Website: walmart
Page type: store-pickup
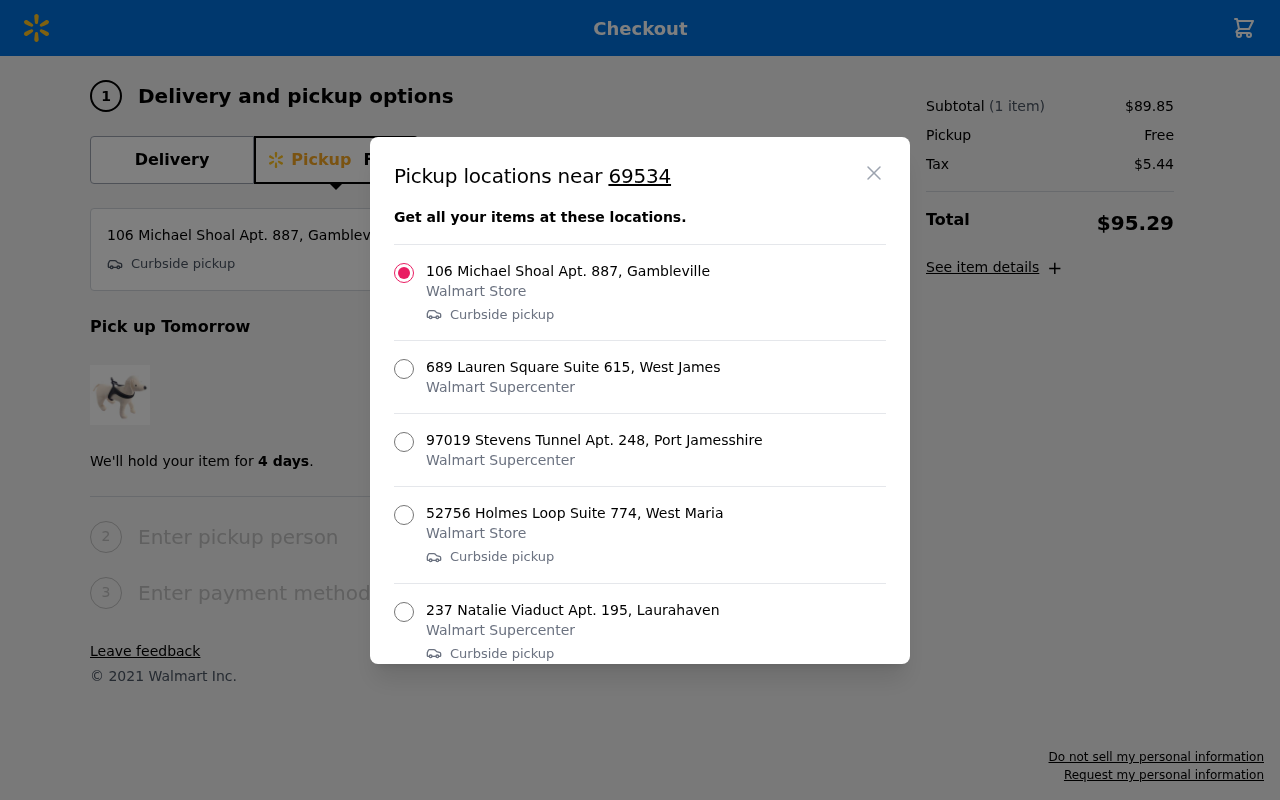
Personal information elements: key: PII_LOCATION1_CITY
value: Gambleville
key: PII_LOCATION1_STREET
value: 106 Michael Shoal Apt. 887
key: PII_LOCATION2_CITY
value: West James
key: PII_LOCATION2_STREET
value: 689 Lauren Square Suite 615
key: PII_LOCATION3_CITY
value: Port Jamesshire
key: PII_LOCATION3_STREET
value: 97019 Stevens Tunnel Apt. 248
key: PII_LOCATION4_CITY
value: West Maria
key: PII_LOCATION4_STREET
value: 52756 Holmes Loop Suite 774
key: PII_LOCATION5_CITY
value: Laurahaven
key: PII_LOCATION5_STREET
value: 237 Natalie Viaduct Apt. 195
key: PII_POSTCODE
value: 69534
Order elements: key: ORDER_NUM_ITEMS
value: (1 item)
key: ORDER_SUBTOTAL
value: $89.85
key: ORDER_SHIPPING_COST
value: Free
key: ORDER_TAX
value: $5.44
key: ORDER_TOTAL
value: $95.29